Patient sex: M
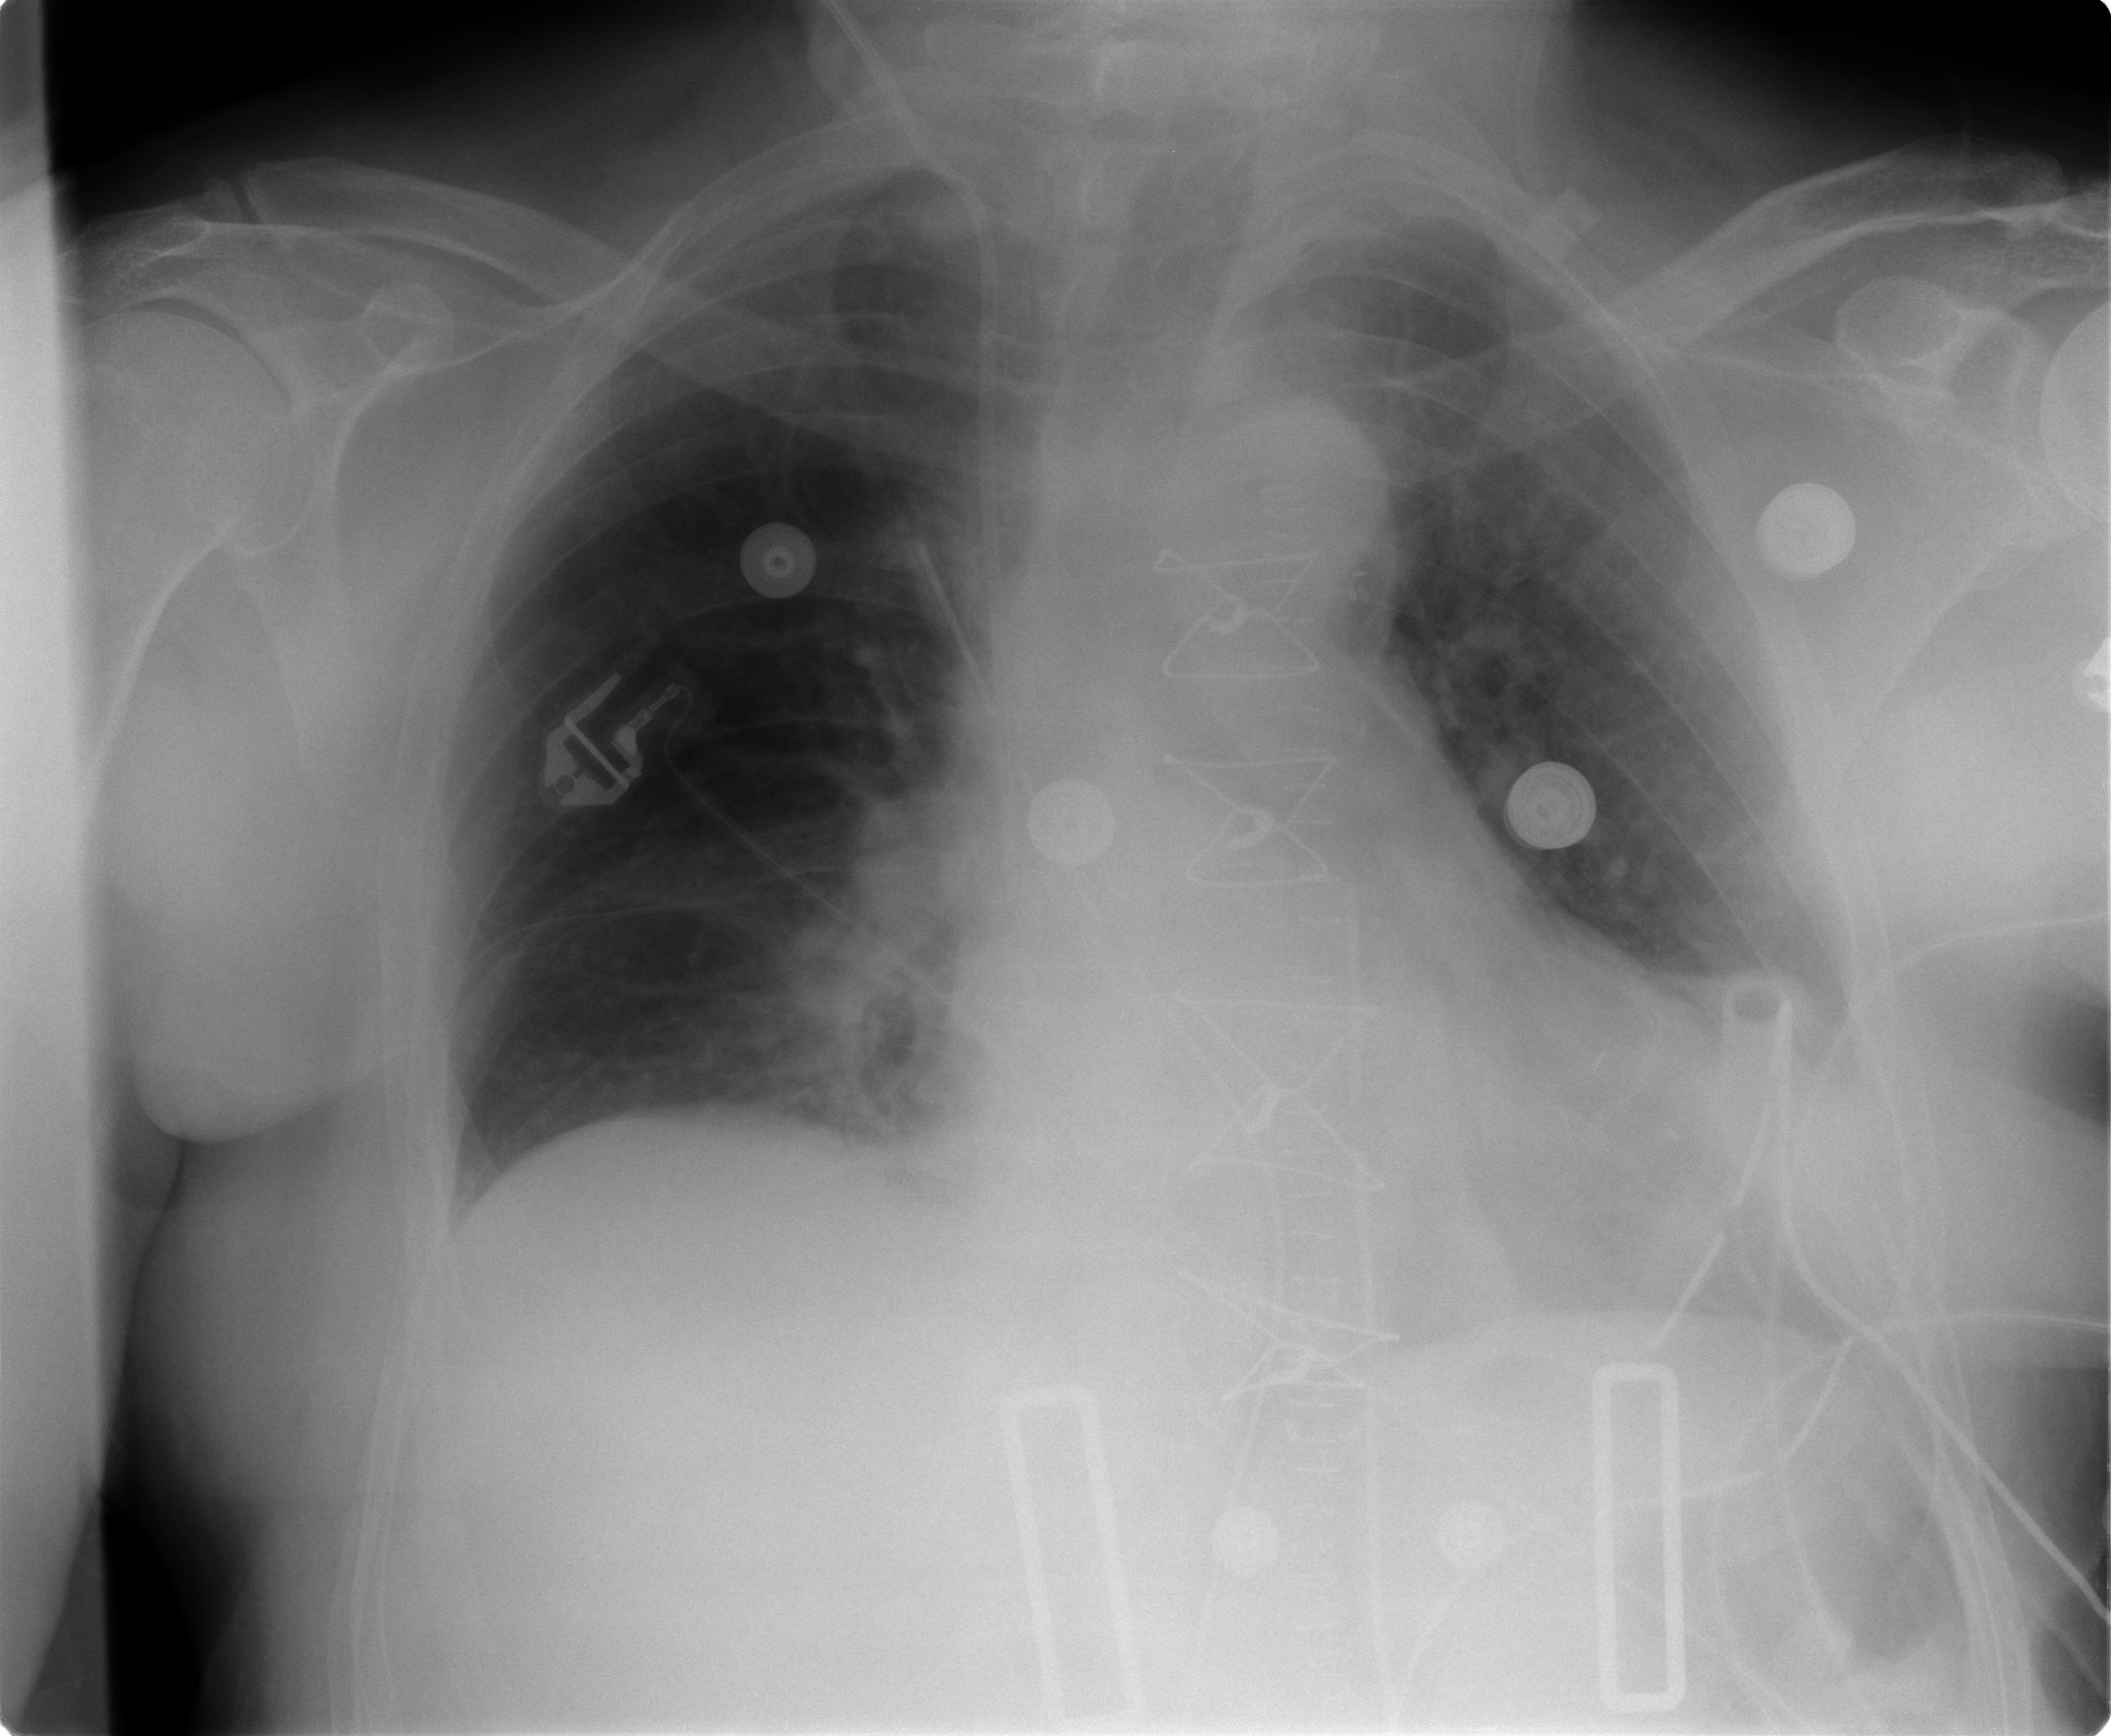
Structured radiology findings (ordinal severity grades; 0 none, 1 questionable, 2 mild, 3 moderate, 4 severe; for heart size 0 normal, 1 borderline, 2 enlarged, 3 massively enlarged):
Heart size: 1
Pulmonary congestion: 0
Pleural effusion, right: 0
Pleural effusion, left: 2
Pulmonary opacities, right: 0
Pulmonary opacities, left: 0
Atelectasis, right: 0
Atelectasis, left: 2